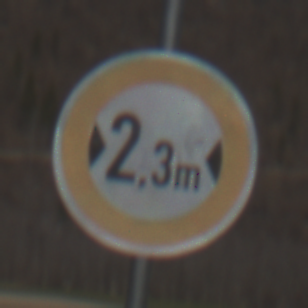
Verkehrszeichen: TatsaechlicheBreite2Komma3
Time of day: MorningAfternoon
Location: Outdoor (Nature)
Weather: PartlyCloudy
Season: NotSpecified
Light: Natural